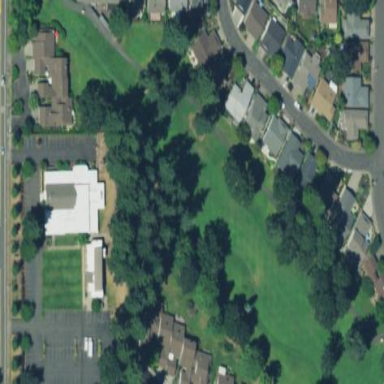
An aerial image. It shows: Well-maintained grassy area known as the fairway on golf course.